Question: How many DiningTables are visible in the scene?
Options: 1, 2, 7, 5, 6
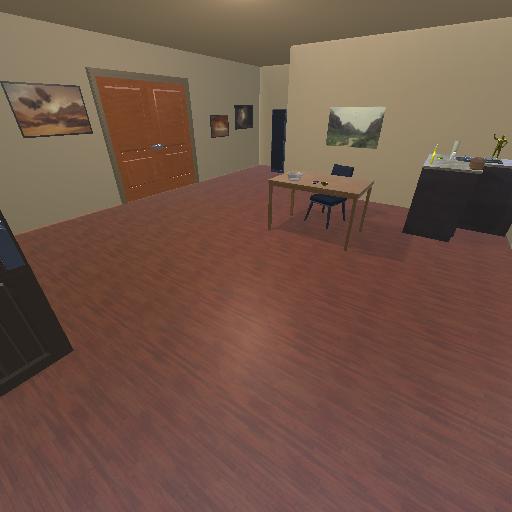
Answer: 1